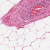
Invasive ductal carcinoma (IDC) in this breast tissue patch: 0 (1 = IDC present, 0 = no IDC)